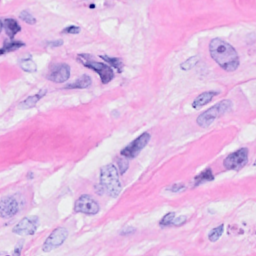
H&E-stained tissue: Breast